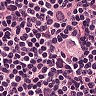
Metastatic tissue present: yes